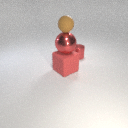
large red metal sphere above large red rubber cube